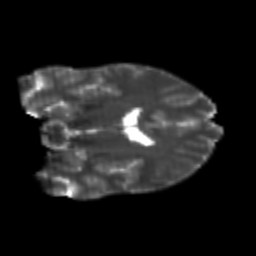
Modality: T2w
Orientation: coronal
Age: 24
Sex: male
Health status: healthy
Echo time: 0.074 s